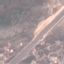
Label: Highway